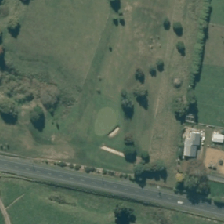
Land cover: urban_parkland